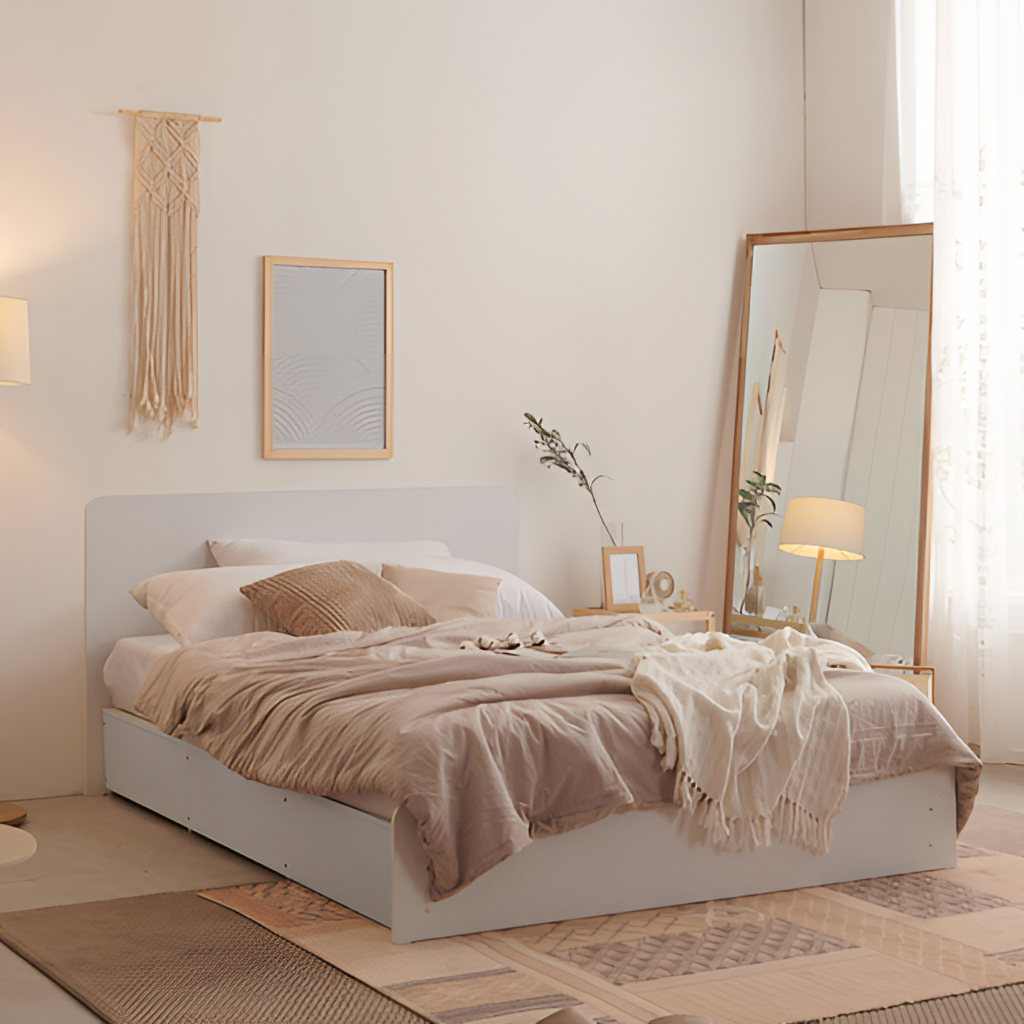
beige fabric bed, bedroom, contemporary, paint wallpaper, with solid pattern, beige tile flooring, with large square pattern